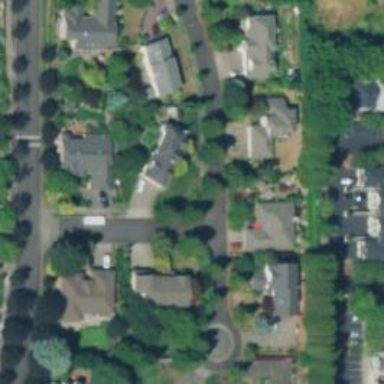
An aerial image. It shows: Residential road with sidewalk on the left side.